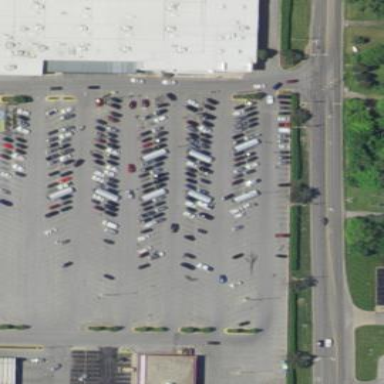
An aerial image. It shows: Parking area.